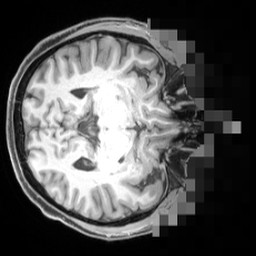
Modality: T1w
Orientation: axial
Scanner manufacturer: siemens
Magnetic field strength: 3 T
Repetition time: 2.55 s